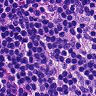
Metastatic tissue present: no